Aerial crown-view tile of a tropical tree (Barro Colorado Island, Panama), acquired 20240918:
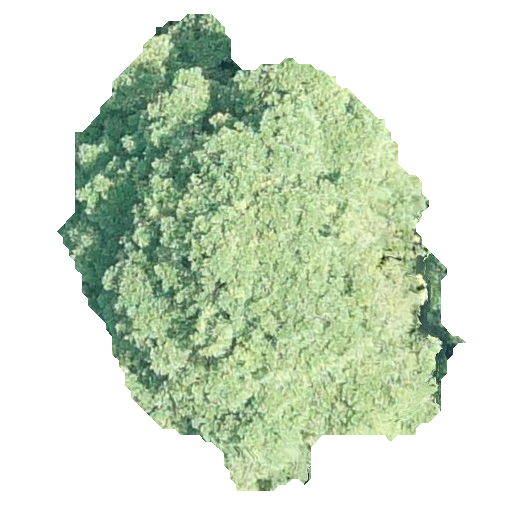
Species: Tabebuia rosea
GBIF accepted scientific name: Tabebuia rosea
Crown area: 195.046 m²